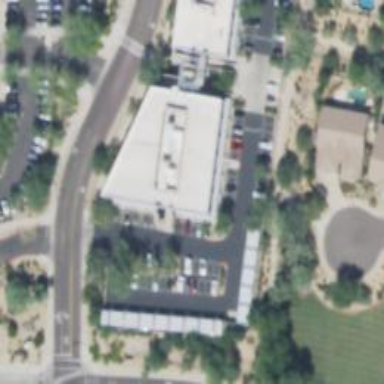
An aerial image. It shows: Healthcare clinic is depicted in the image.